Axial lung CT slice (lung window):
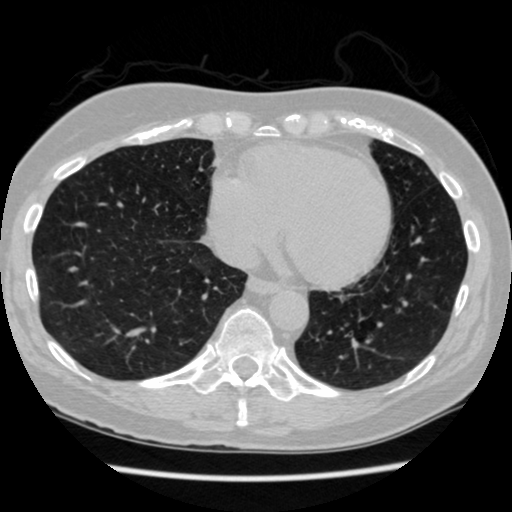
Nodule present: no